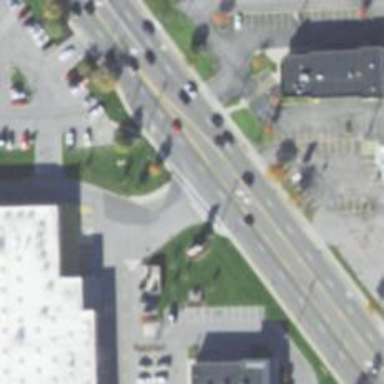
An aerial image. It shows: Asphalt footway with uncontrolled pedestrian crossing marked with lines.